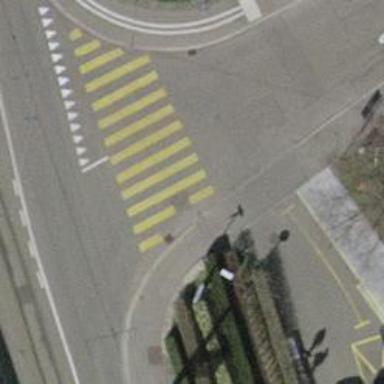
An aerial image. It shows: Uncontrolled zebra crossing with notable zebra markings.